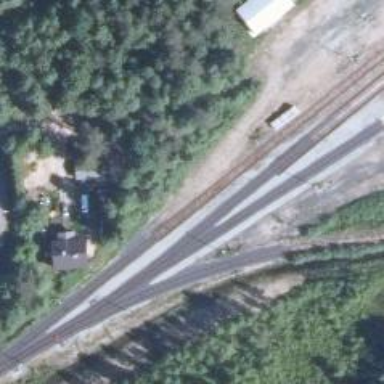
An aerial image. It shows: Wedge used for railway derailment.